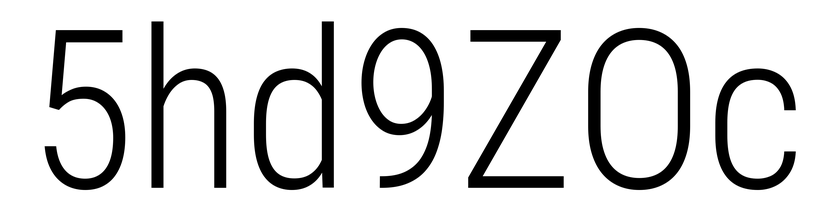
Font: Roboto_Condensed_Light